Question: I'm using the redux framework for my wordrpess site to create a button option in the backend.
When an user input a button title & link, it'll create a button automatically in the frontend in a selected place. The problem is, if the fields are blank, I mean no title or links are inserted by the user, the button style still shows in the front end without any text or link (see attached screenshot).
I know I can use 'if else' condition, so when only users input something in the field, the button shows, otherwise nothing will be seen. I don't know how to do it, as I'm not a pro.
Here is my code for the button at this moment:
'''
<div class="imd-btn">
<a href="<?php echo $redux_imd['project-btn-link']; ?>"><?php echo $redux_imd['project-btn-text']; ?></a>
</div>
'''

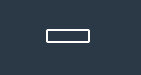
Answer: If values are left blank, the 'imd-btn' dissappears and the button will not appear in the page.
'''
<?php
if(($redux_imd['project-btn-link']!='') && ($redux_imd['project-btn-text']!='')){?>
<div class="imd-btn">
<a href="<?php echo $redux_imd['project-btn-link']; ?>"><?php echo $redux_imd['project-btn-text']; ?></a>
</div>
<?php
}
?>
'''